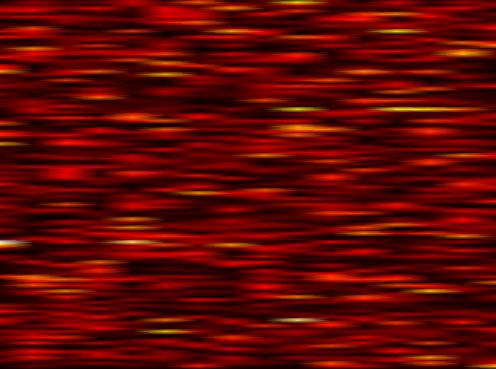
Label: OFDM